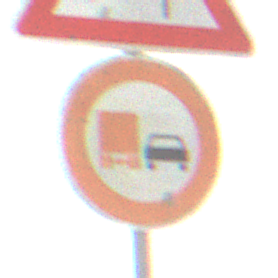
Verkehrszeichen: UeberholverbotKraftfahrzeuge
Zusatzzeichen oben: SeitenwindVonRechts
Umgebung: Outdoor, Suburban
Tageszeit: MorningAfternoon
Wetter: Overcast
Licht: Natural
Jahreszeit: NotSpecified
Kontrast: LowContrast